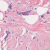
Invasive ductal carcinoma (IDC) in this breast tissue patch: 1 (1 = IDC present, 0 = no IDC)